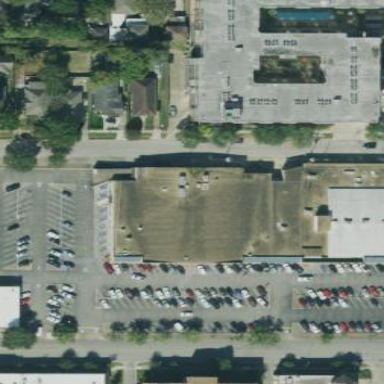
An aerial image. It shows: Paved parking area.